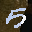
Label: 5